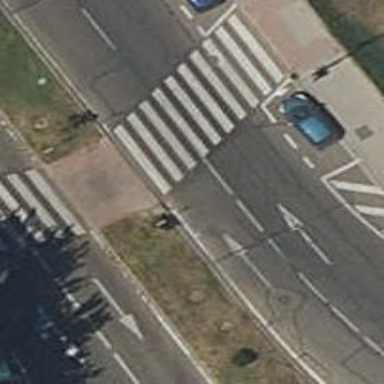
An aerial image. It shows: Kerb barrier.